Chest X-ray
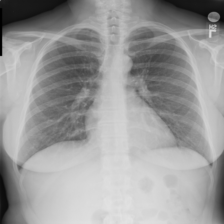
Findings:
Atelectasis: negative
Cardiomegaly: negative
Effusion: negative
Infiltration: negative
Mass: negative
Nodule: negative
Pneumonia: negative
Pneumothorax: negative
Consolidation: negative
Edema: negative
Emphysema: negative
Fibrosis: negative
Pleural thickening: negative
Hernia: negative